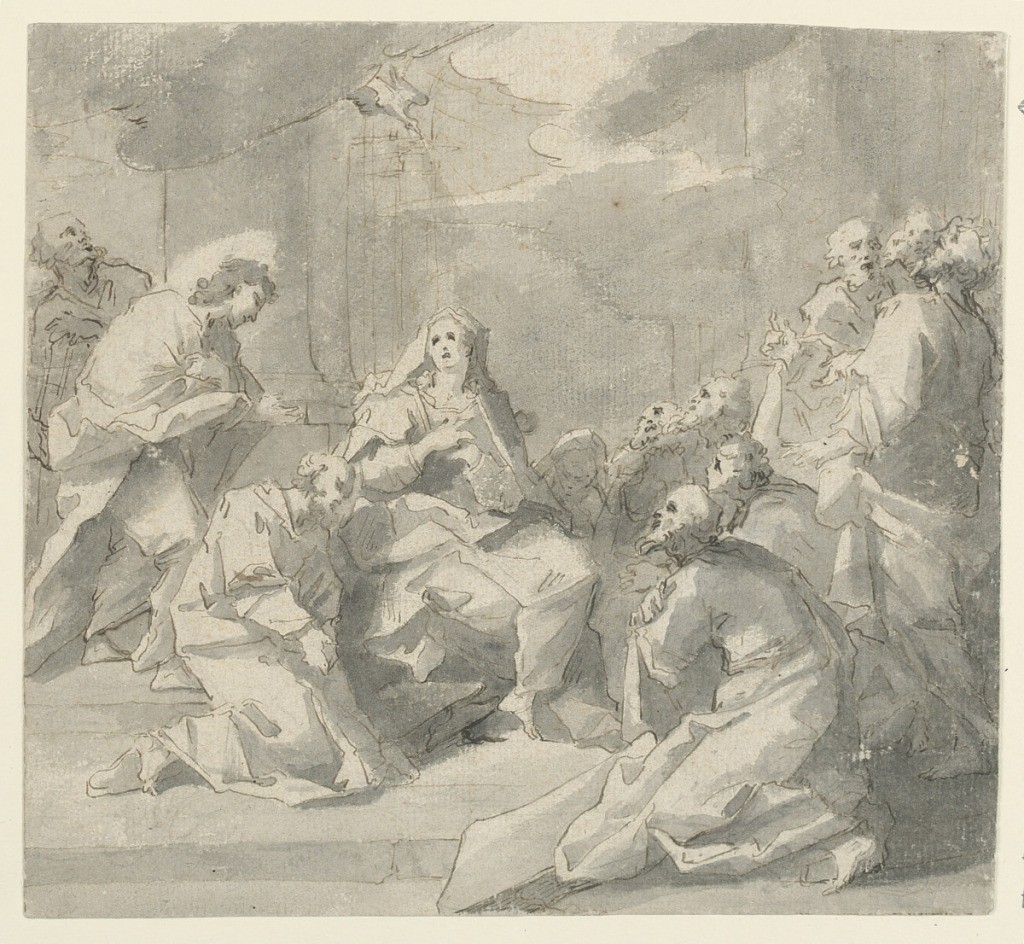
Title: Pentecost
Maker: Giovanni Antonio Pellegrini, Italian, 1675–1741
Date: ca. 1700
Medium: Pen and ink, black chalk, and grey wash on paper
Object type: Drawing
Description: The Virgin is seated surrounded by Apostles. Above, the Holy Dove descends.
Verso: a femal figure offers her breast to an aged man.